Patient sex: M
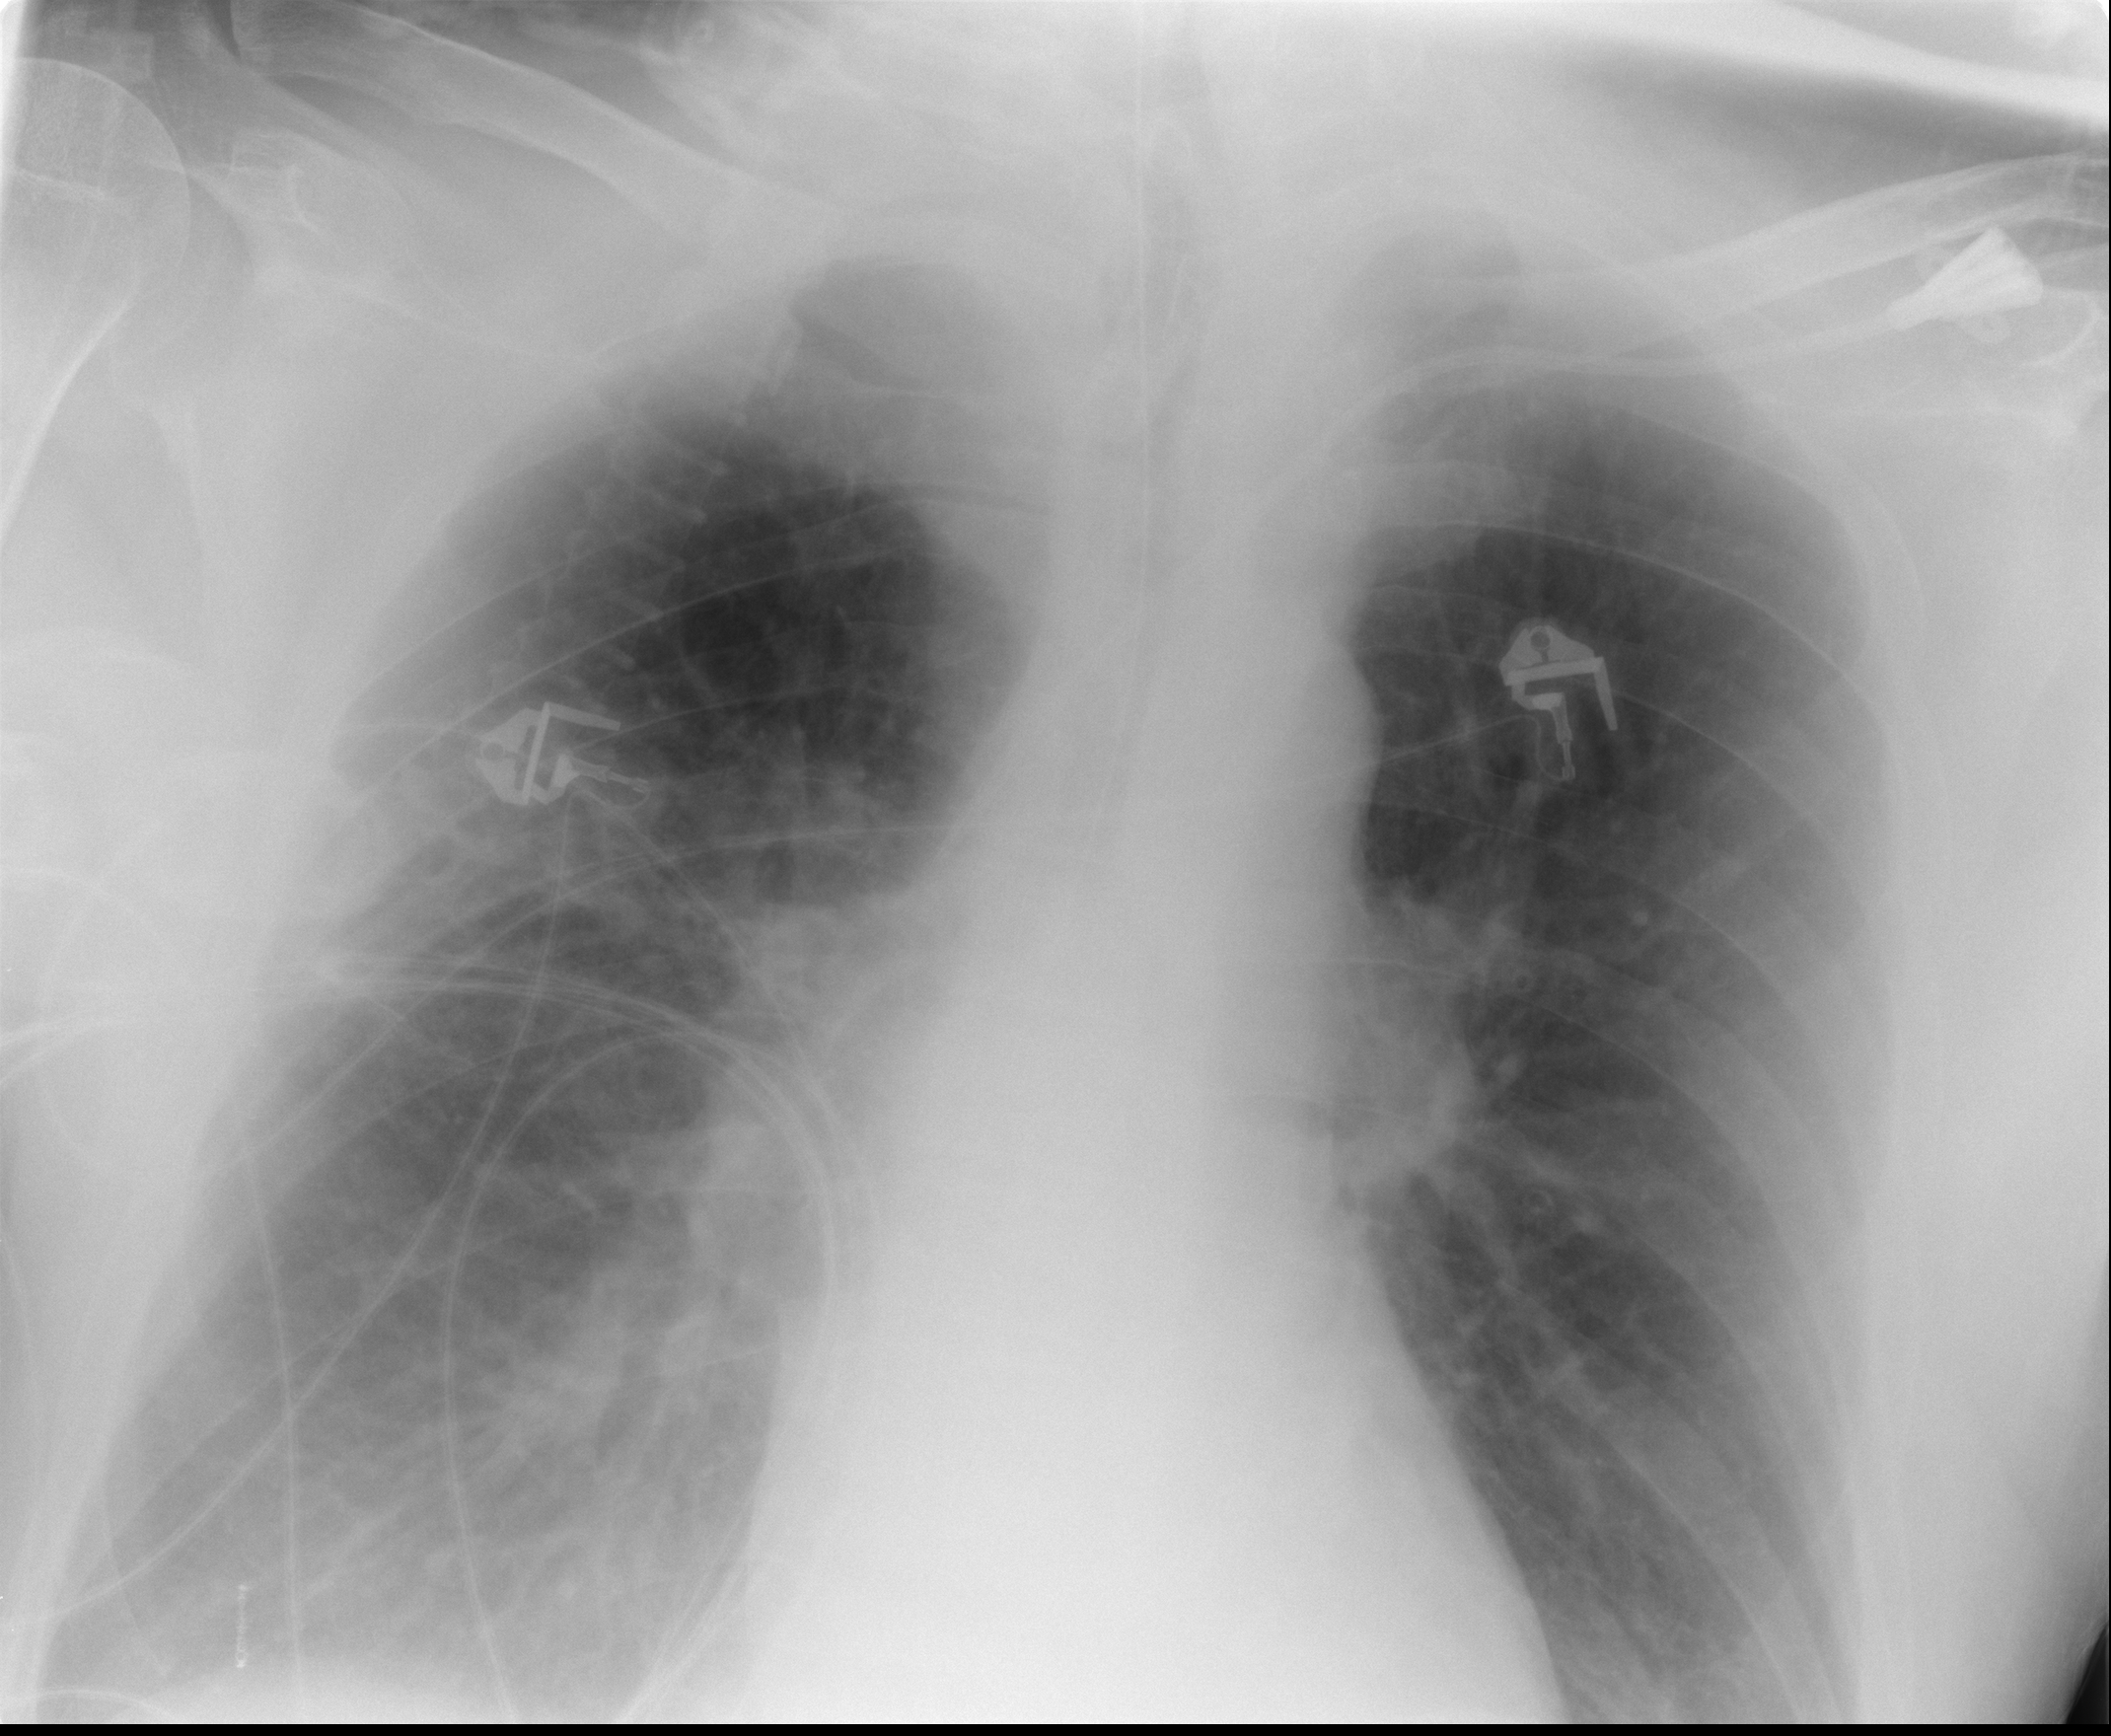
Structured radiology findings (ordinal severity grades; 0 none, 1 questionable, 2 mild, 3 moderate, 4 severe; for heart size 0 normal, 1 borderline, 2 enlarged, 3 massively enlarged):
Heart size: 0
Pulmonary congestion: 1
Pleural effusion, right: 2
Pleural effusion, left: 0
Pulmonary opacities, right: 2
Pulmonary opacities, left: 0
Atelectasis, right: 2
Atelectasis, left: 0